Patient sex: M
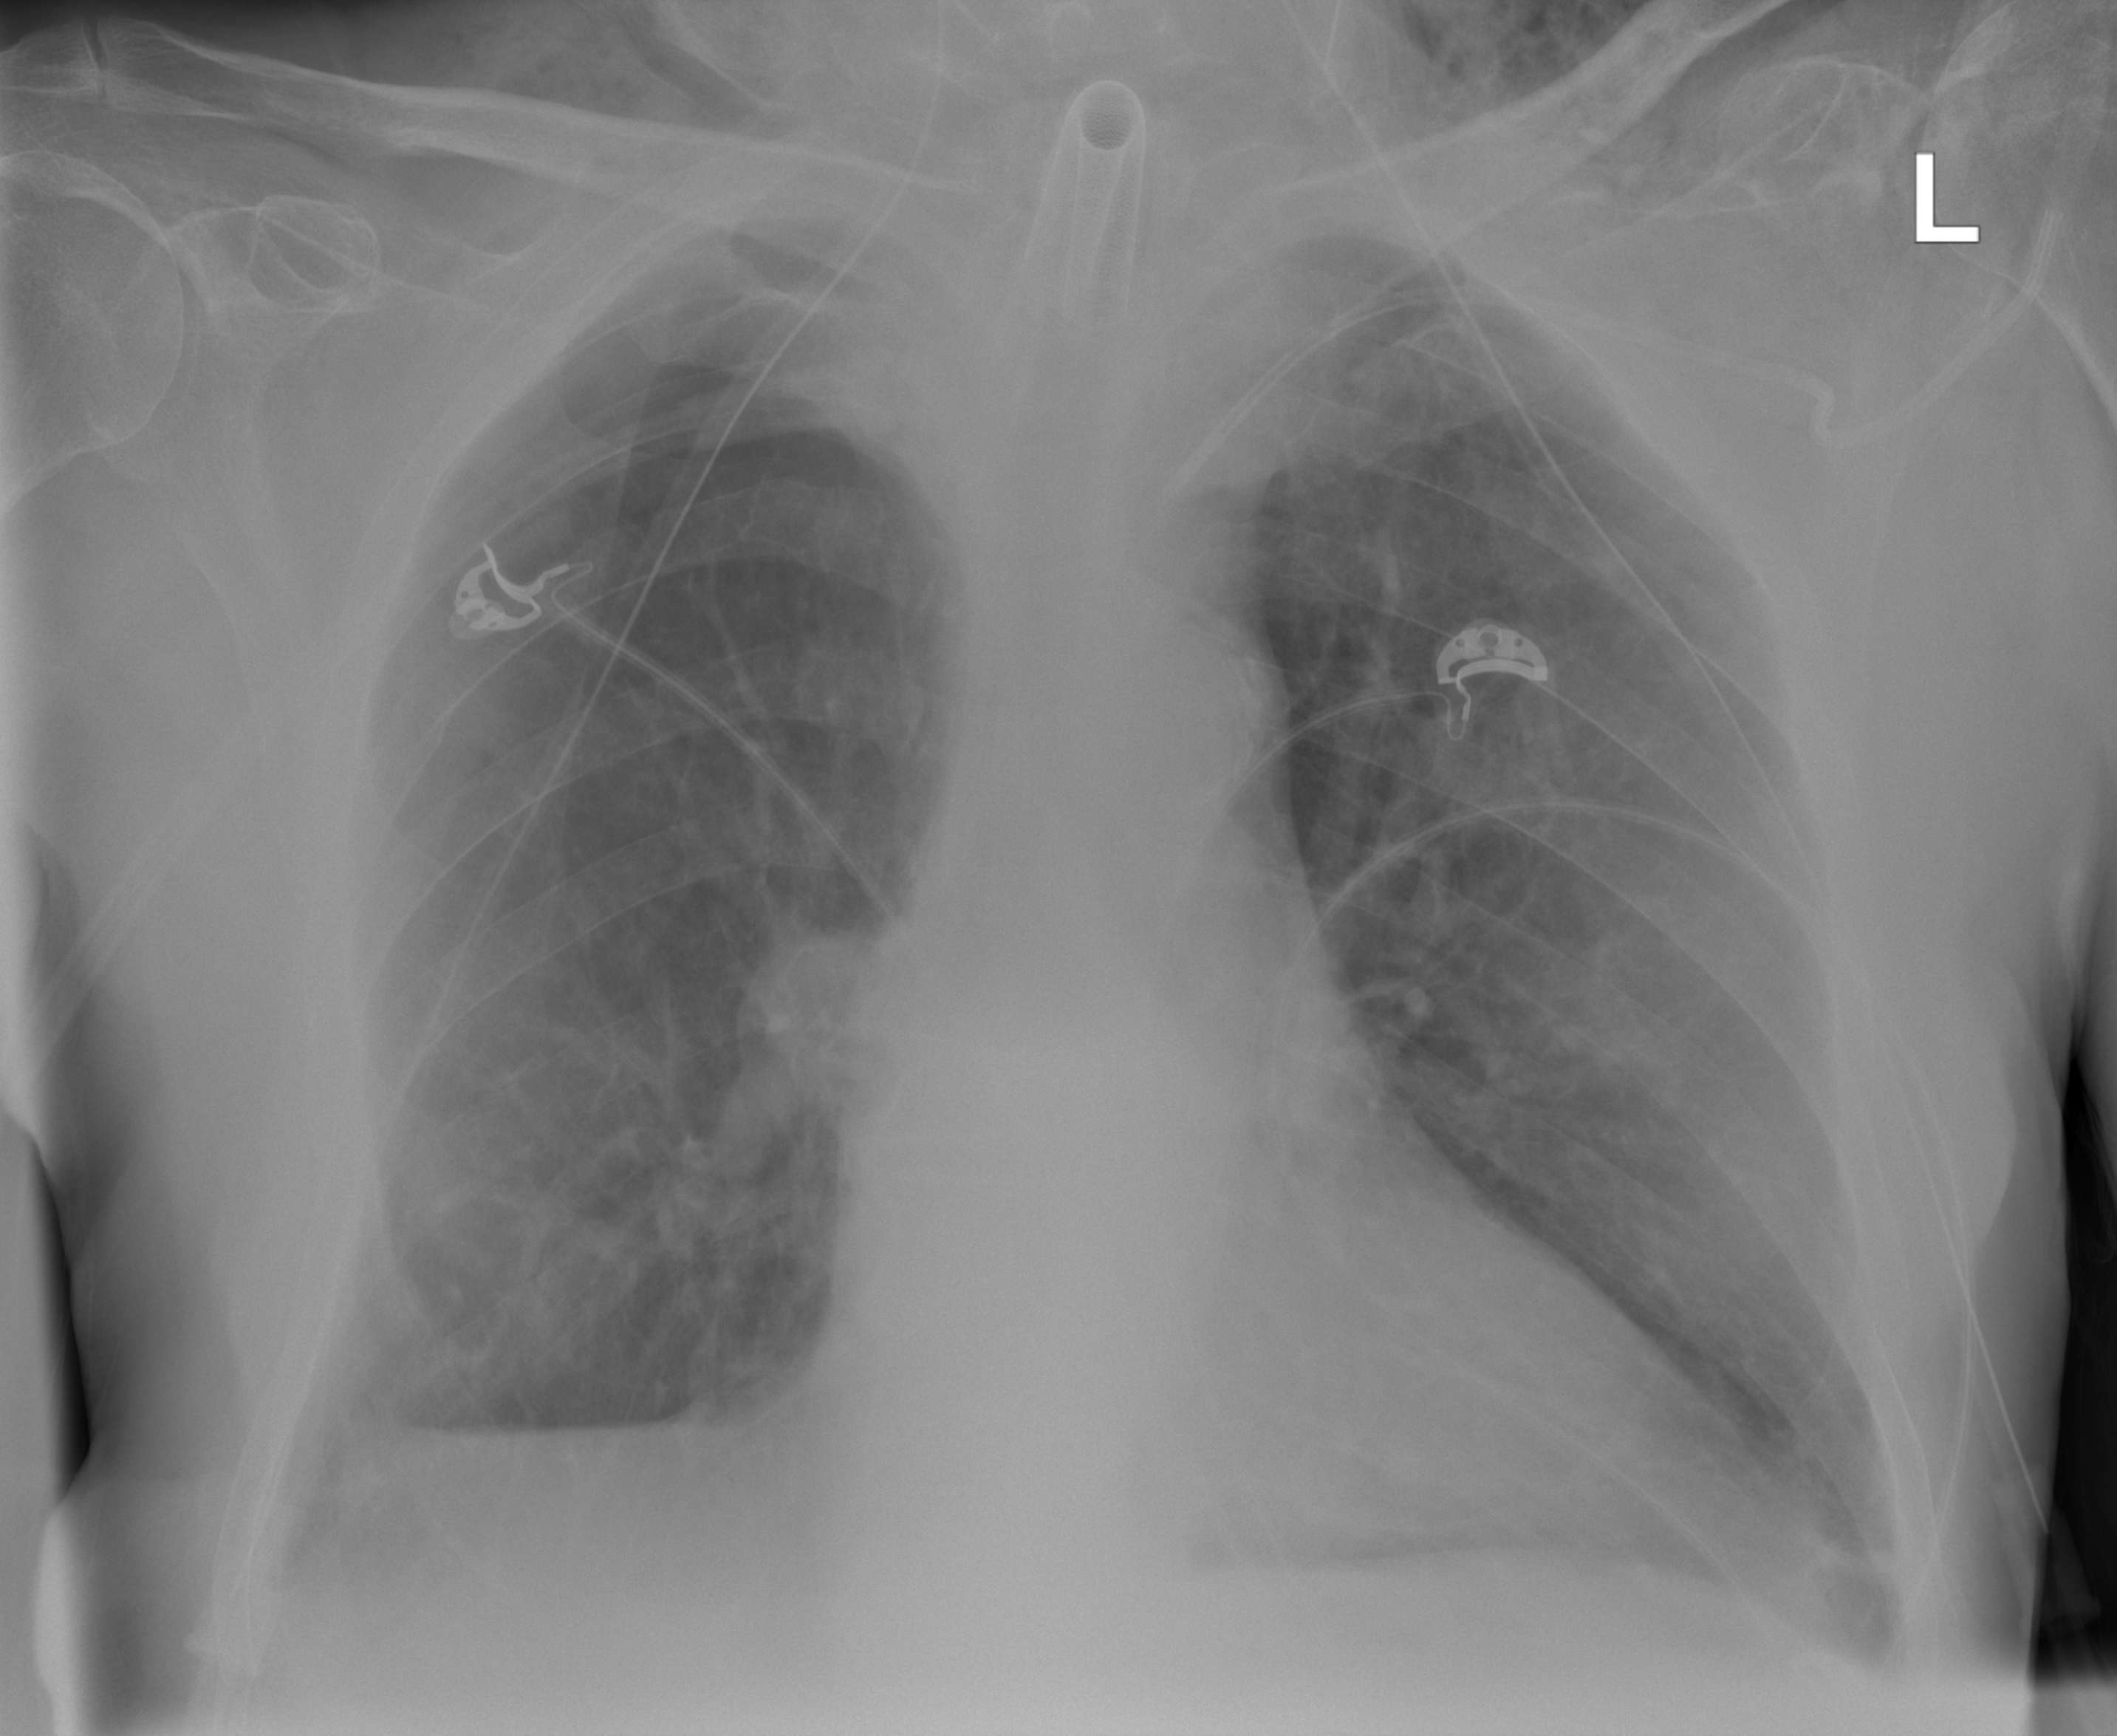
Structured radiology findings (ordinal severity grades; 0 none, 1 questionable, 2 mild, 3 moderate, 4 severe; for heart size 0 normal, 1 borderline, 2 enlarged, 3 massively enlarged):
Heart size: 1
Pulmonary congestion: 0
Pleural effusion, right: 2
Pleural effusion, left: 2
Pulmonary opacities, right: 0
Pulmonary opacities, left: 0
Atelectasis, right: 2
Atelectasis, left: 2